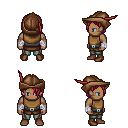
a pixel art fantasy rpg character, male body template, human, dark skin, leather chest armor, teal pants, ruby red bangs hairstyle, leather cap, white cloth bandages, brown shoes, four views (front, back, left, right), 2x2 character sprite sheet, small pixel art, hard edges, no anti-aliasing